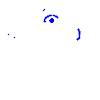
Particle: kaon